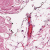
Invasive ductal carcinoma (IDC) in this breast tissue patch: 0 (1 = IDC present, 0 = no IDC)